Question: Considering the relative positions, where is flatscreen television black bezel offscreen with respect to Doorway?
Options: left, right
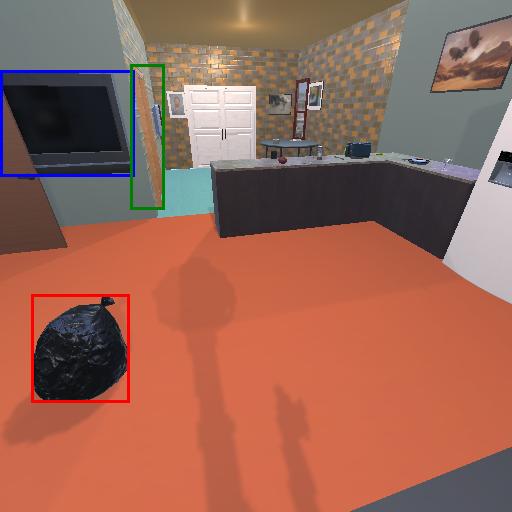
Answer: left